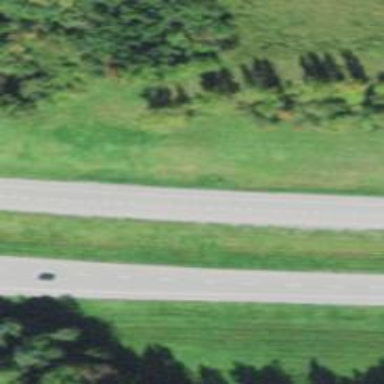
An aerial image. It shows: Expressway with asphalt surface classified as trunk highway.